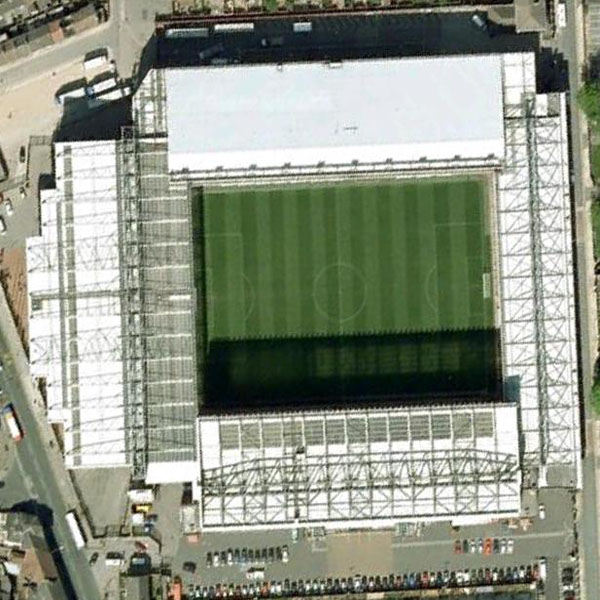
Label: Stadium